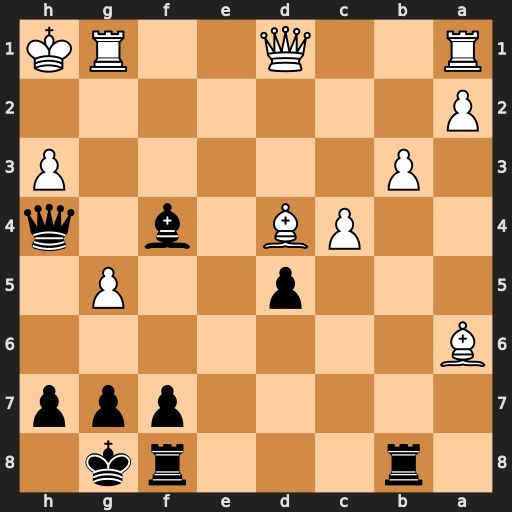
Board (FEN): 1r3rk1/5ppp/B7/3p2P1/2PB1b1q/1P5P/P7/R2Q2RK
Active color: b
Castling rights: -
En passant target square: -
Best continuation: Qxh3#